Field crop: tomato
Growth stage: 1
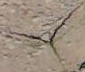
Species: cyperus